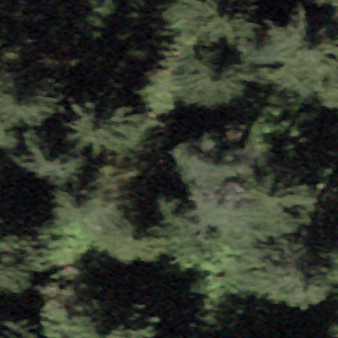
Label: other